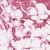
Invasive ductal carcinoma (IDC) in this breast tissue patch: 0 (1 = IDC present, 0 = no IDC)